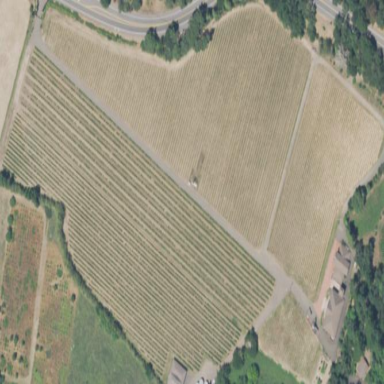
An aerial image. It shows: Vineyard with wine grapes as the main crop.